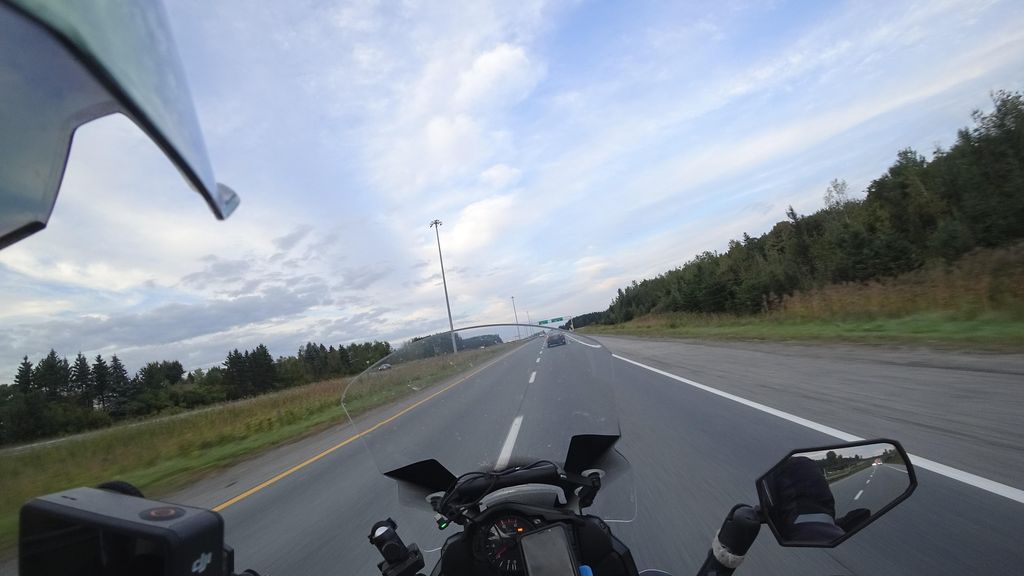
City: quebec_city